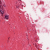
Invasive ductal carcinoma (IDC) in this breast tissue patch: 0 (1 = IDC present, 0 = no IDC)